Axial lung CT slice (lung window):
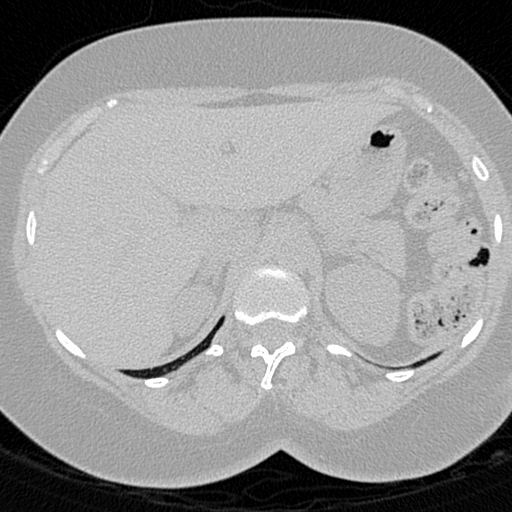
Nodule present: no